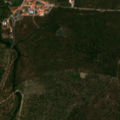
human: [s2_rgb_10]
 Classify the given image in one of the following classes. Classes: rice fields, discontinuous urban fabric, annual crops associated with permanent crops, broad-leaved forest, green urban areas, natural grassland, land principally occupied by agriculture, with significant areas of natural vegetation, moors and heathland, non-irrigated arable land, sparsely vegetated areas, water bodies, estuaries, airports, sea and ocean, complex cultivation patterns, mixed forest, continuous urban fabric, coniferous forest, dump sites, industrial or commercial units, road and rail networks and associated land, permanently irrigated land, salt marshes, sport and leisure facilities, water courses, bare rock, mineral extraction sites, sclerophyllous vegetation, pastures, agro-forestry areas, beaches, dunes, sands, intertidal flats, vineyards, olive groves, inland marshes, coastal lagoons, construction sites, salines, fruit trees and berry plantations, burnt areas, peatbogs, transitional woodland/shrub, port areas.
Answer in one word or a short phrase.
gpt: continuous urban fabric